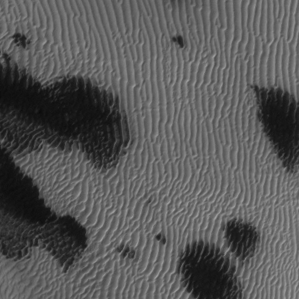
Label: frost